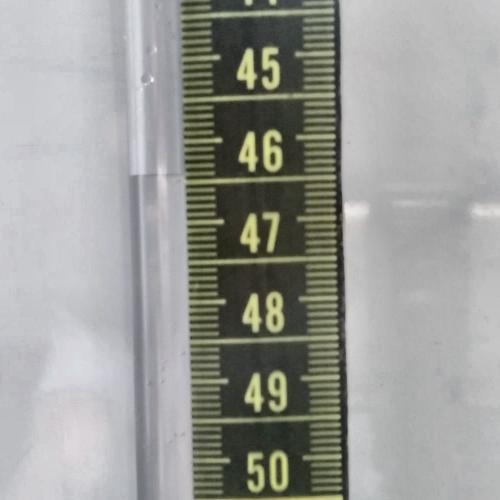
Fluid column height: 46.4 cm